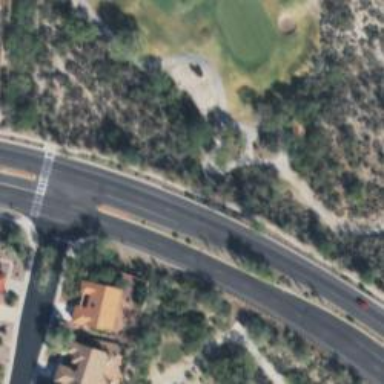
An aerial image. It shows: Service road designated as golf cart path.